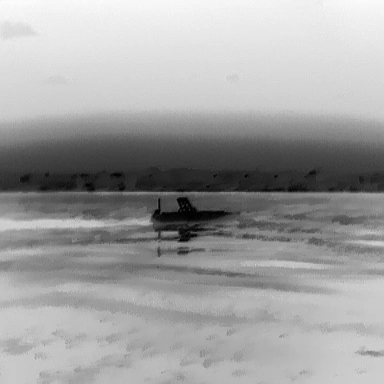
There is a canoe in the infrared image.